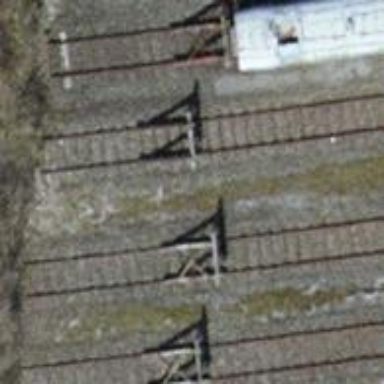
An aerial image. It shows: Railway buffer stop.